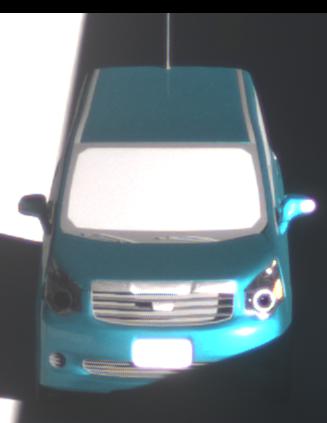
Make: Toyota
Model: Noah
Detailed model: Voxy R70G
Model produced from: 2007
Model produced until: 2013
Doors: 5
Color: blue
Road condition: dry road
Daytime: morning or afternoon
Contrast: high contrast